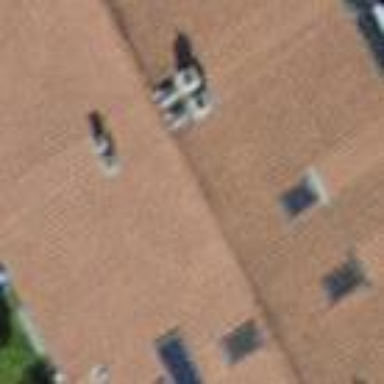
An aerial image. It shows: Terrace building.